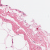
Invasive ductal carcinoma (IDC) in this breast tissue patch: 0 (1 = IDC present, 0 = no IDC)